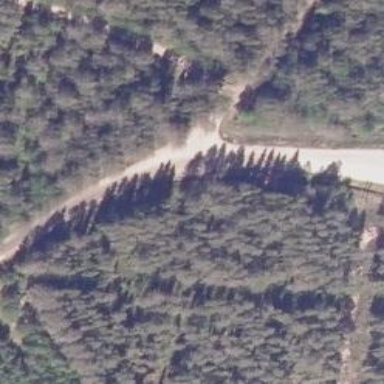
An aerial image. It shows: Tertiary road.